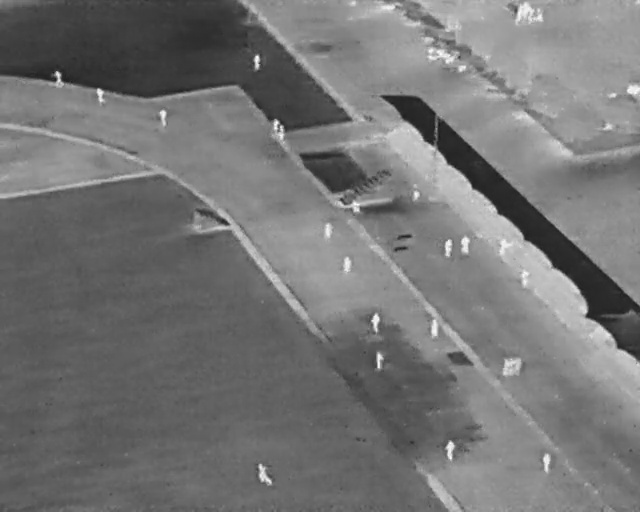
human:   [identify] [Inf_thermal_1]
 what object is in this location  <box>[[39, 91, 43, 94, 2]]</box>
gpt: <ref>1 large person at the bottom</ref>

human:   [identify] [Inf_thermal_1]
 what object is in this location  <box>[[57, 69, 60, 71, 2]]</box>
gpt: <ref>1 small person at the bottom</ref>